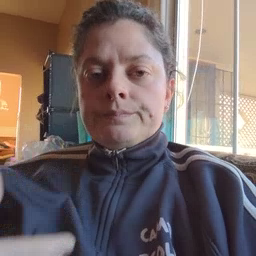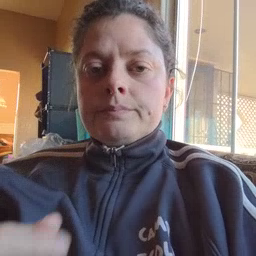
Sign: pencil